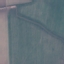
Land use / land cover: AnnualCrop